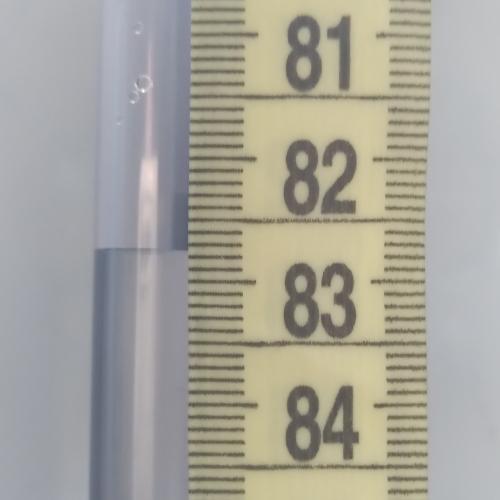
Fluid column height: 82.8 cm